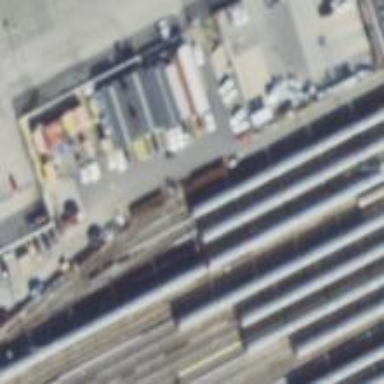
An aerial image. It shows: Electrified rail passing through service yard.